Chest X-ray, AP view. Patient: 27 years old, sex F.
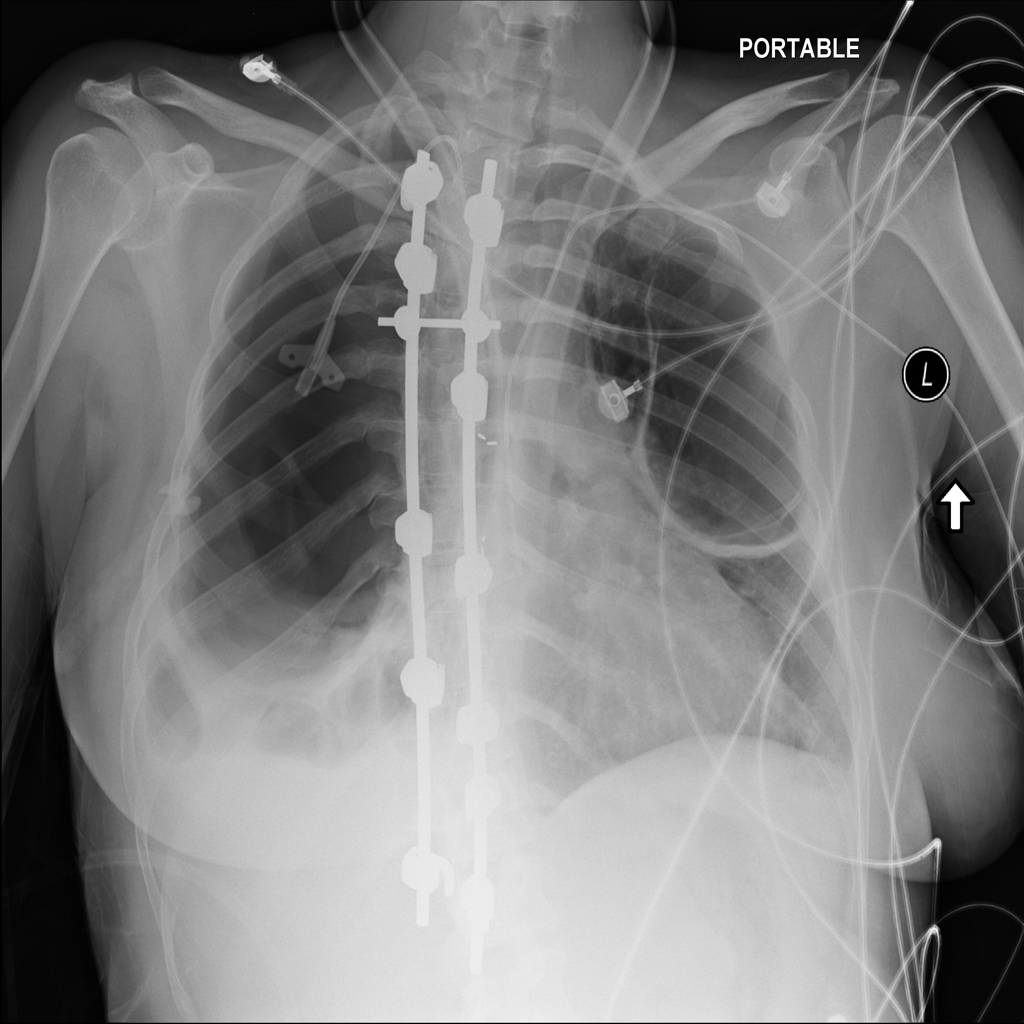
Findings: No Finding